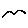
Label: bird